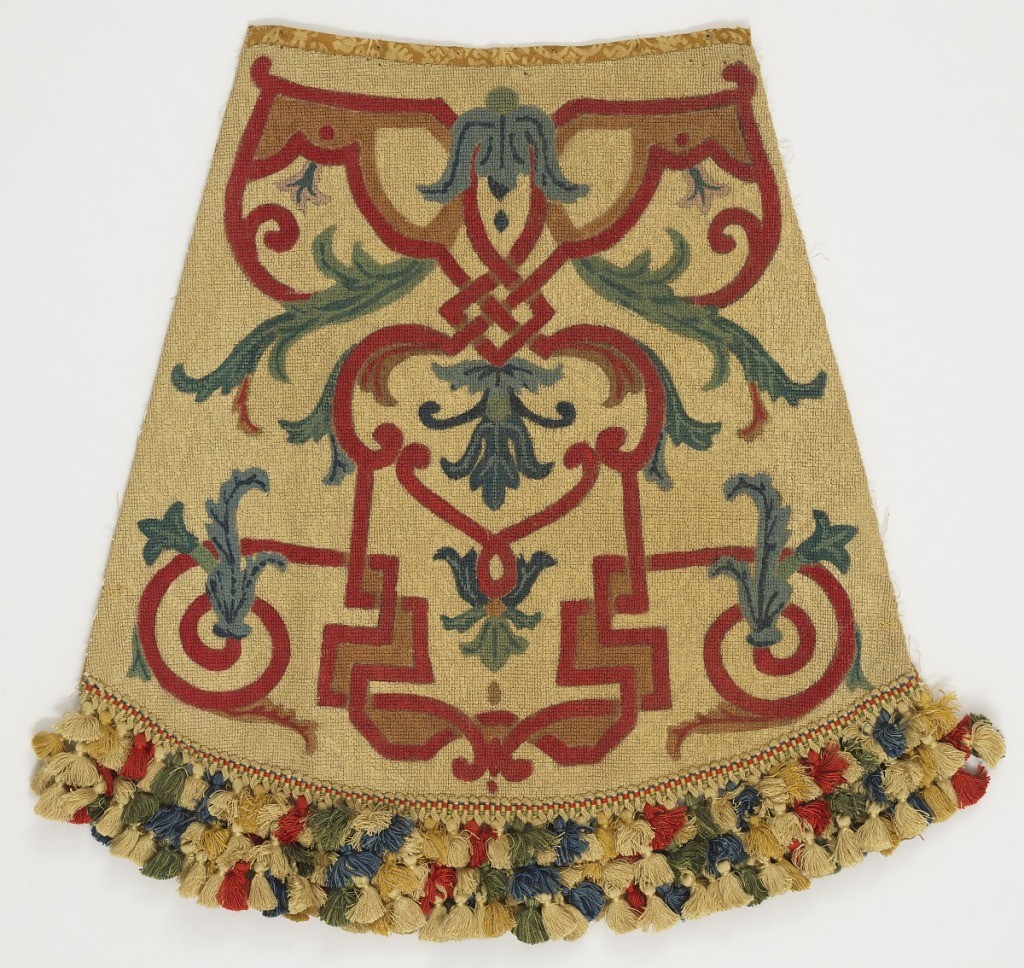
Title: Bed hangings
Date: late 17th–early 18th century
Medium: Technique: embroidery, tent stitch
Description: Two sets of curtains and six valences (three for bed and three for tester.) The design is one of cartouches of genre scenes alternated with grotesques and strapwork in bright colors on an off-white background.